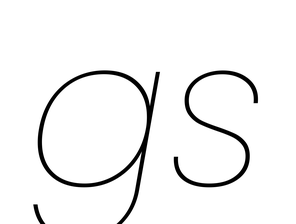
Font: Poppins-ThinItalic